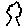
Label: tree